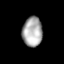
Tissue: lung
Cell type: T cells
Senescence score: 0.2269
Nuclear area (px): 583
Mean DAPI intensity: 169.091